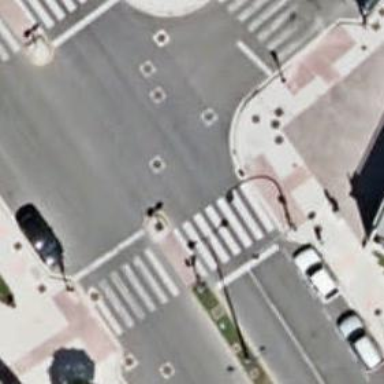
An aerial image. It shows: Footway with zebra crossing.